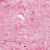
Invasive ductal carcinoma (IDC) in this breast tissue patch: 0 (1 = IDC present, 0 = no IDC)